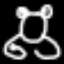
Label: frog